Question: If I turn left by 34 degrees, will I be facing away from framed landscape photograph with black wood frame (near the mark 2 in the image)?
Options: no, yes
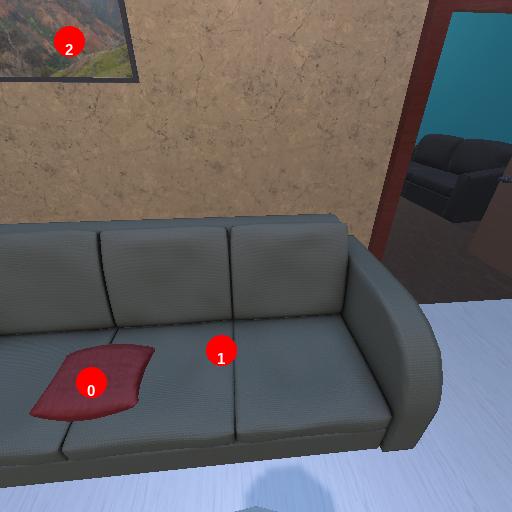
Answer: no